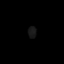
Tissue: lung
Cell type: T cells
Senescence score: 0.2302
Nuclear area (px): 94
Mean DAPI intensity: 23.755